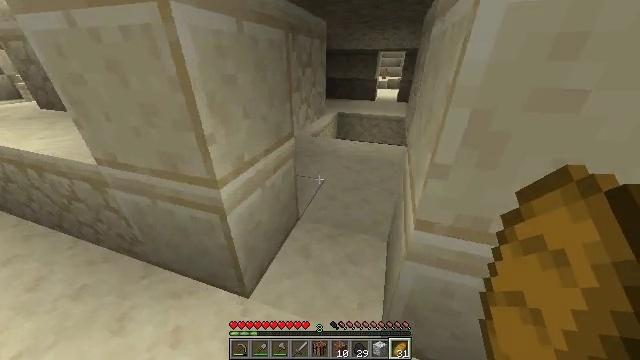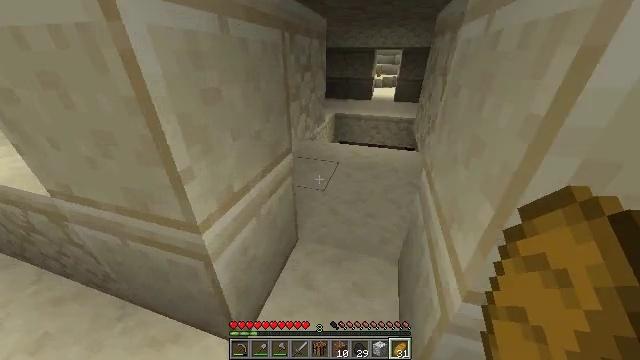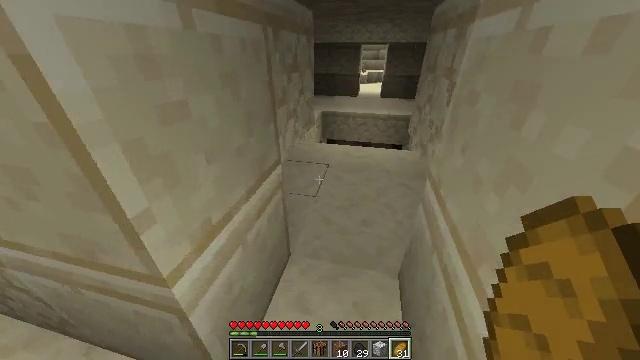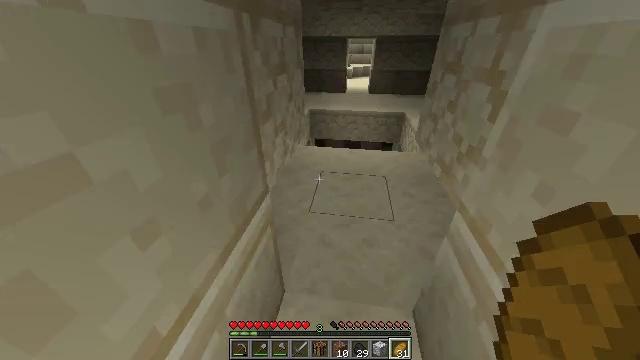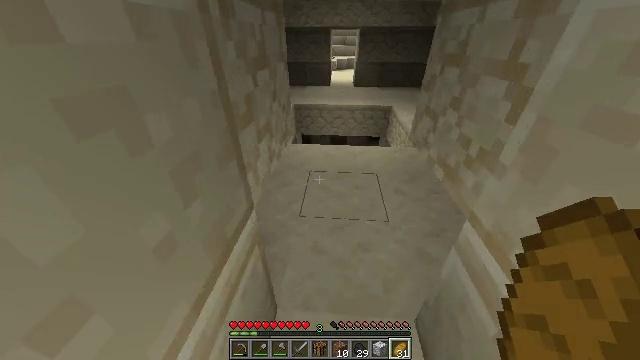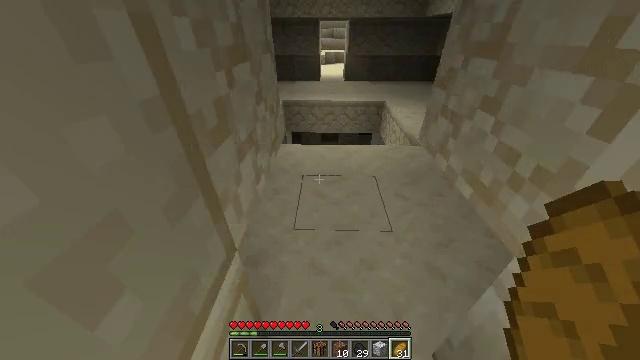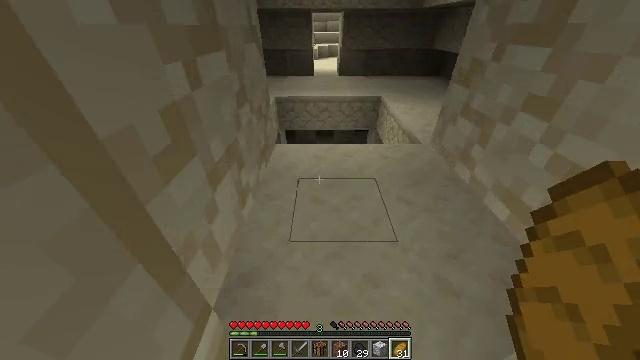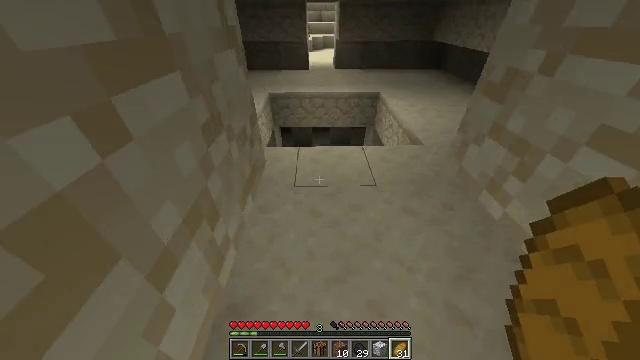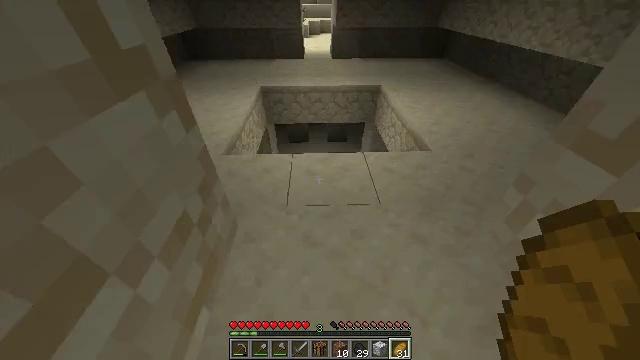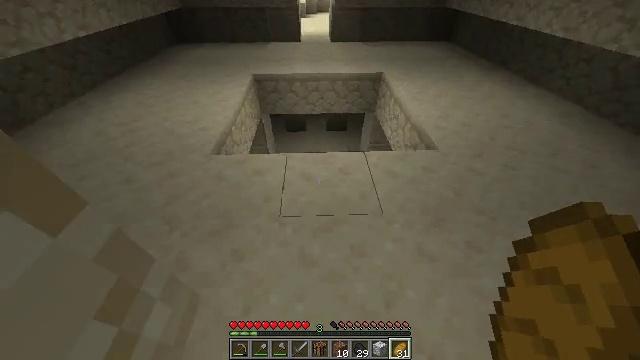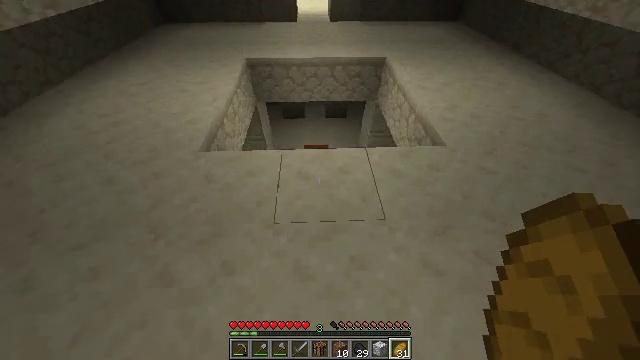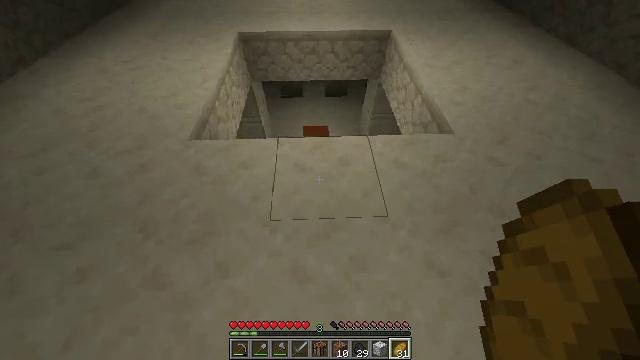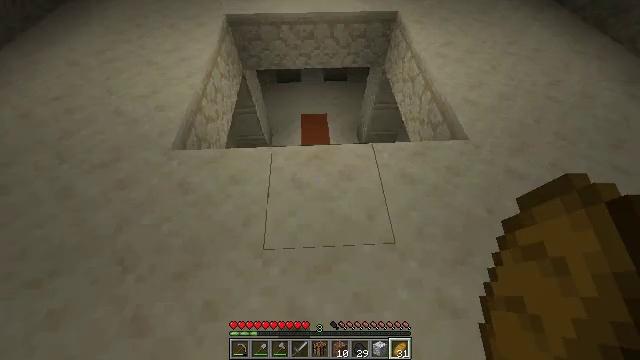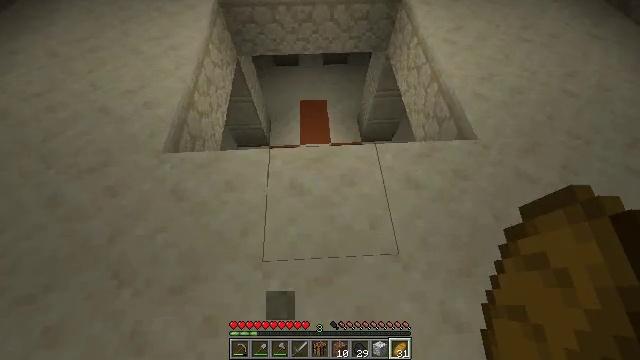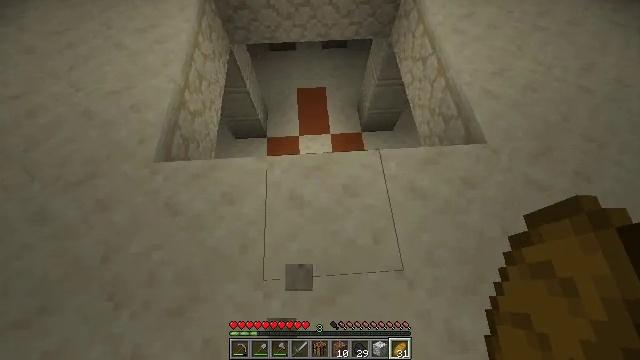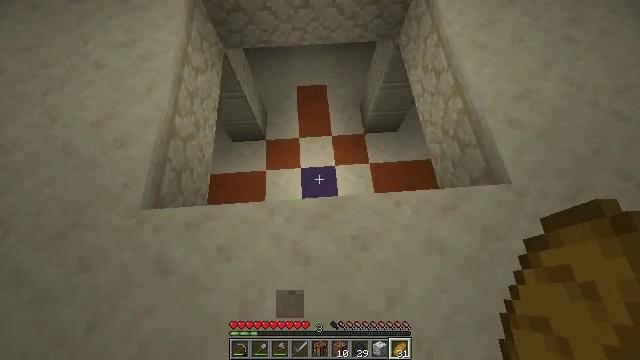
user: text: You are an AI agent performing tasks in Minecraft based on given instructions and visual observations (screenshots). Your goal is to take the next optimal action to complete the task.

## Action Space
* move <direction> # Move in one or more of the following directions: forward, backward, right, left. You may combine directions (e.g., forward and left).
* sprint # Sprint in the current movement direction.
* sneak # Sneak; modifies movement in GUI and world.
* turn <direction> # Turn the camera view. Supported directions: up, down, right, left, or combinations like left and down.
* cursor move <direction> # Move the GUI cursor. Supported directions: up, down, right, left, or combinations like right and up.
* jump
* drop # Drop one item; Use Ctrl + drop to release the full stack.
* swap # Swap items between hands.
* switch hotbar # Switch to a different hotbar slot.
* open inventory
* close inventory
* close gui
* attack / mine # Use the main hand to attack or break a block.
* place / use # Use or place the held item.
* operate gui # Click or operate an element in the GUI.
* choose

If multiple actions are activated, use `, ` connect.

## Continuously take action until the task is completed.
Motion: motion action
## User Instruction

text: Collect orange terracotta for building.
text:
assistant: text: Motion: move forward, sprint, turn right
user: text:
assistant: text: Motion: move forward, sprint, turn right
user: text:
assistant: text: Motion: move forward, sprint, turn right and down
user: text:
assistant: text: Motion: move forward, sprint, turn right and down
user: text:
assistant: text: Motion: move forward, sprint, turn right and down
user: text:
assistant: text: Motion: move forward, sprint, turn right and down
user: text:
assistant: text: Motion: move forward, sprint, turn right and down
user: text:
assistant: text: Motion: move forward, sprint, turn down
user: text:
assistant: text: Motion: move forward, sprint, turn down
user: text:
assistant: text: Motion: move forward, sprint, turn down
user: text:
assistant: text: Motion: move forward, sprint, turn down
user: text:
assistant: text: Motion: move forward, sprint, turn down
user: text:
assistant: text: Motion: move forward, sprint, turn down
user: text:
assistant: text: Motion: move forward, turn down
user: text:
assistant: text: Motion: move forward, turn down
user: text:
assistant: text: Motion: move forward, turn down
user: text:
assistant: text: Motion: move forward
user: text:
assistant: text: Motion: move forward
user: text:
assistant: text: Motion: move forward
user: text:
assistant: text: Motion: move forward
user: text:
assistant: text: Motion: move forward
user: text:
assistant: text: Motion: no_op
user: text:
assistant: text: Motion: move left
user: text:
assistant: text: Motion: move left
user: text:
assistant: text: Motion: move left
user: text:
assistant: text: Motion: move left
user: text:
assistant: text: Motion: move back and move left
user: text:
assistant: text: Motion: move back and move left, turn left and up
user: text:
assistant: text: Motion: move back and move left, turn left and up
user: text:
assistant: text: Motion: move back and move left, turn left and up